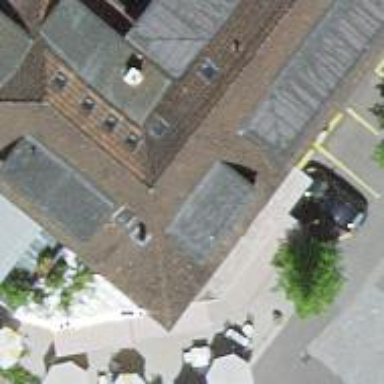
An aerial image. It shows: Cafe.